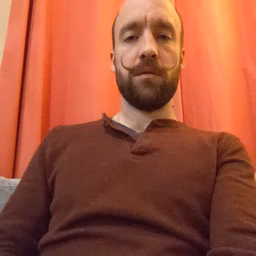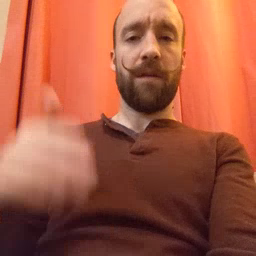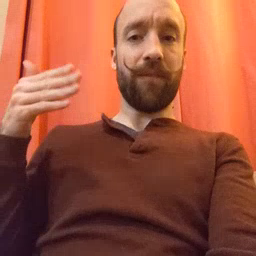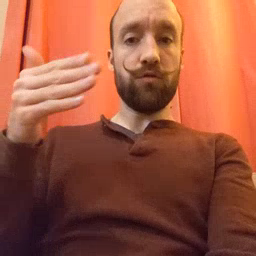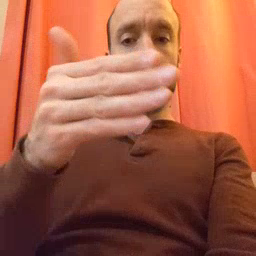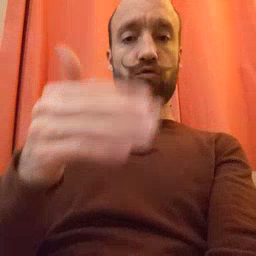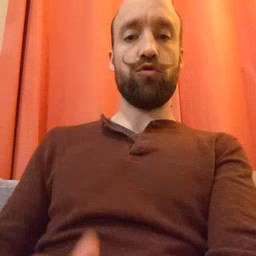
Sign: fish